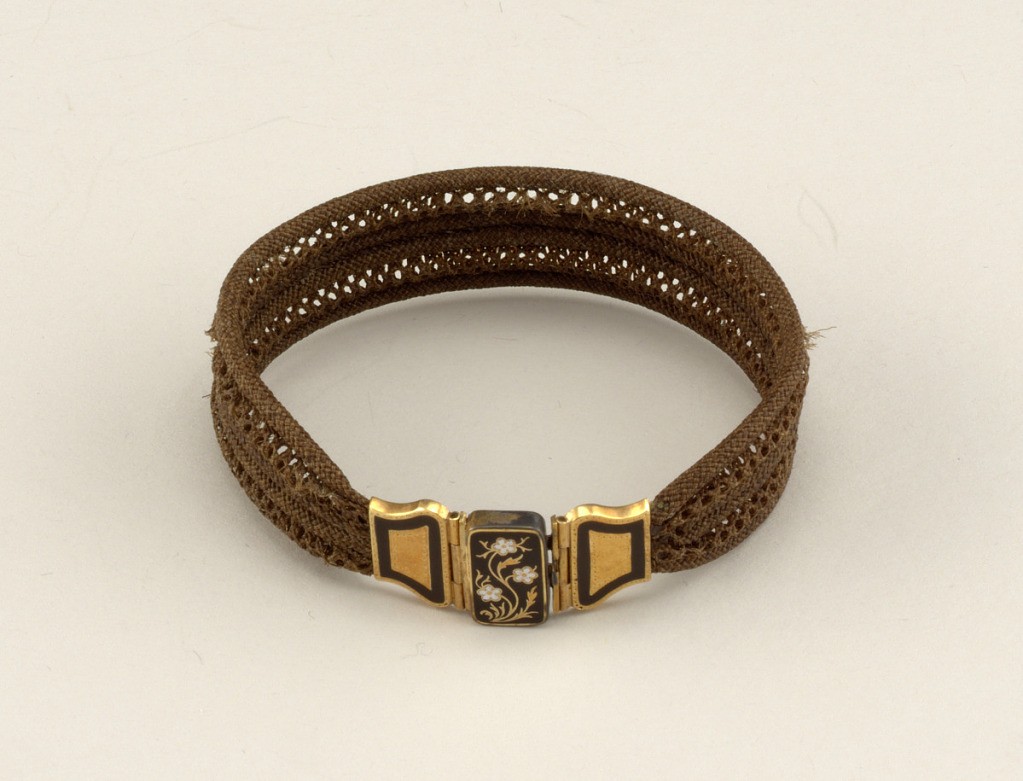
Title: Bracelet
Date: mid-19th century
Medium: Hair, gold, black and white enamel
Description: Bracelet of brown-gray hair, elaborately braided, and clasp in three sections of gold, ornamented, on outer sections, with black enamel, on central, with black and white enamel in design of floral spray.